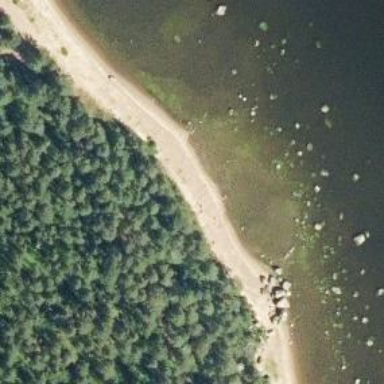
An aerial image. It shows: Beautiful beach with natural surroundings.